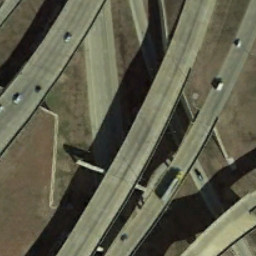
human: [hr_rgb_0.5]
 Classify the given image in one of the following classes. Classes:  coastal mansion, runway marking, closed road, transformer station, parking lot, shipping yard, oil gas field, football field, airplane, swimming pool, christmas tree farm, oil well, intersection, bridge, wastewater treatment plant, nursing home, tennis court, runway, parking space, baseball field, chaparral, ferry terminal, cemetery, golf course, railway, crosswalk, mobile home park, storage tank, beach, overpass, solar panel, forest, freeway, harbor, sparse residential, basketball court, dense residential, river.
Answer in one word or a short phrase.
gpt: overpass